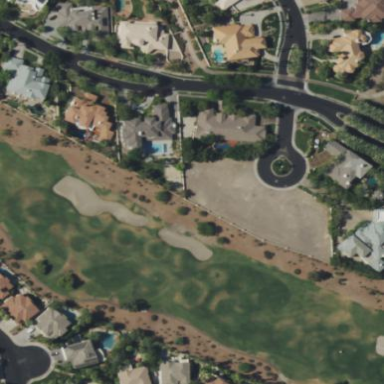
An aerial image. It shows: Rough area on grassy golf course.